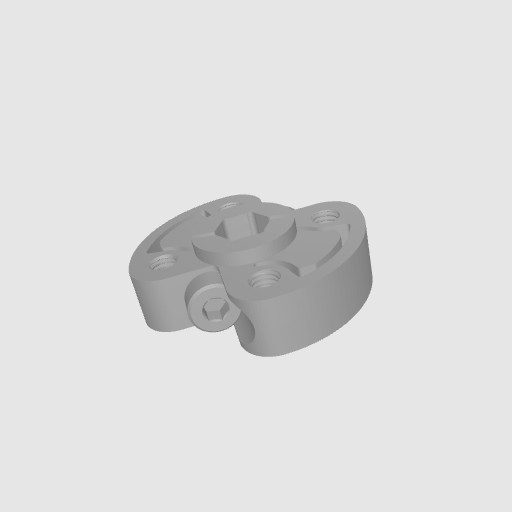
Part: SonicHub8RID